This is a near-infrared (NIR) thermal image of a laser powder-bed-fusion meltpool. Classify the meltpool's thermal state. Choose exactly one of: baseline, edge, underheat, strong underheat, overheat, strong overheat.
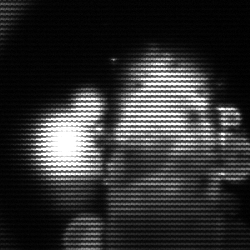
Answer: strong underheat